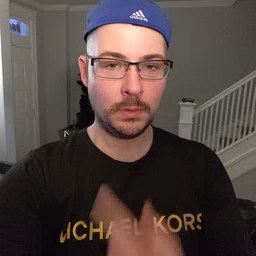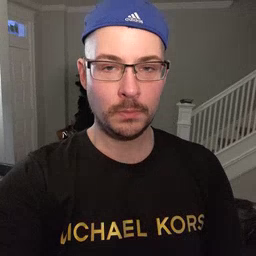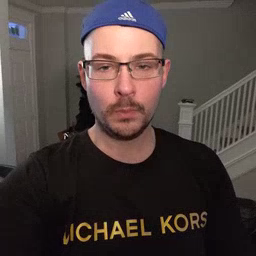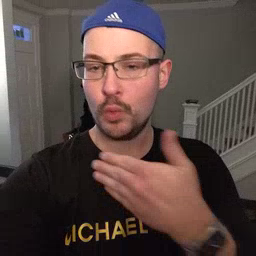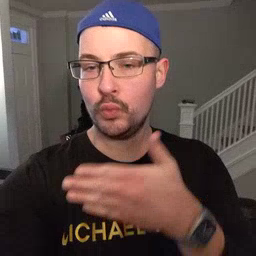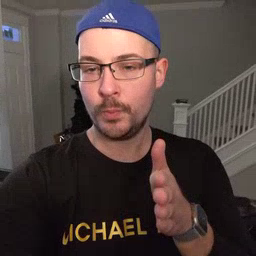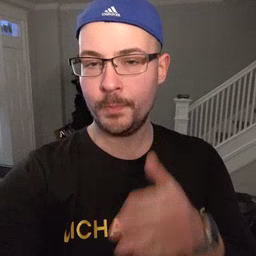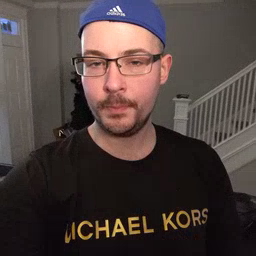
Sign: room